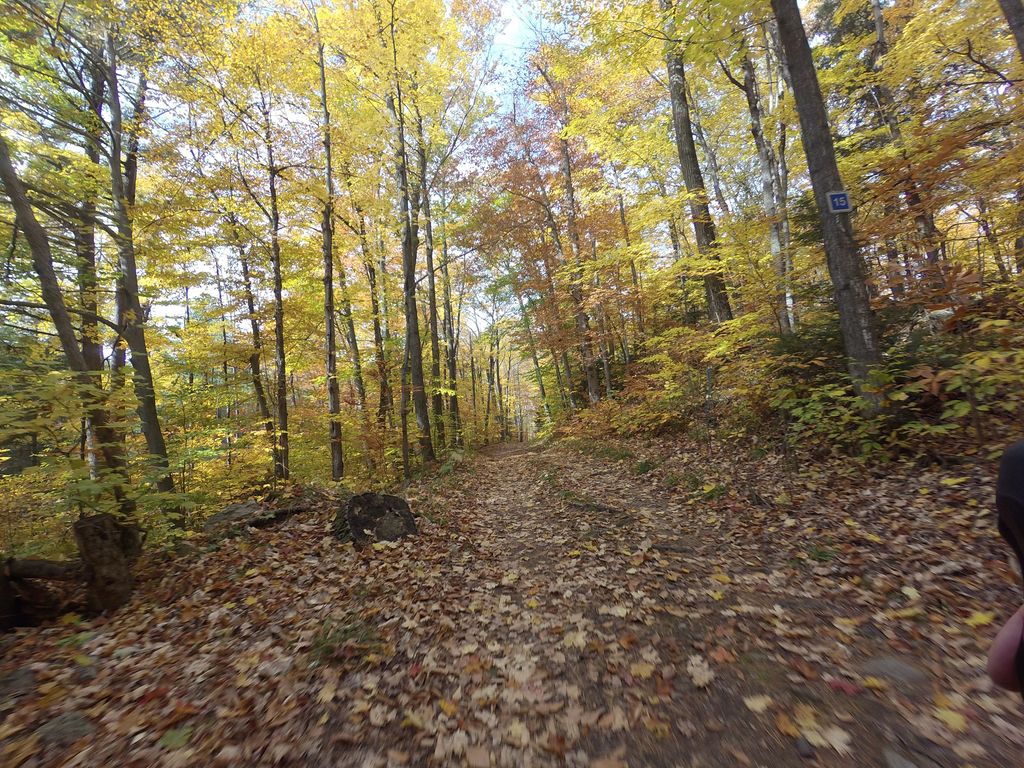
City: ottawa-gatineau